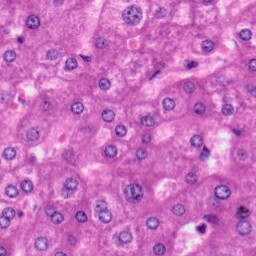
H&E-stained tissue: Liver